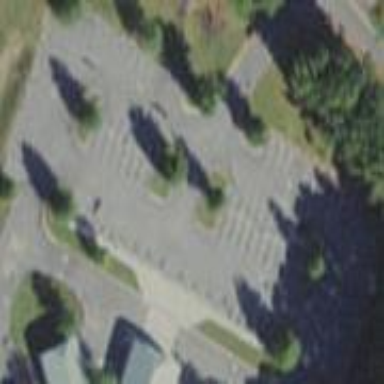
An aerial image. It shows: Parking area with asphalt surface.